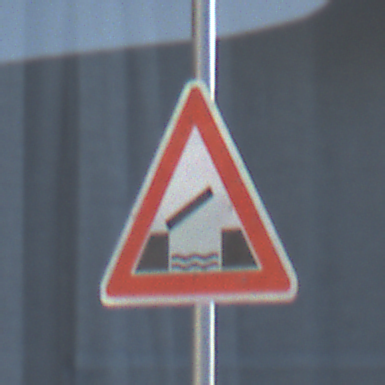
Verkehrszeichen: BeweglicheBruecke
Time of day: MorningAfternoon
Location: Outdoor (Urban)
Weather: Clear
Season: NotSpecified
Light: Natural